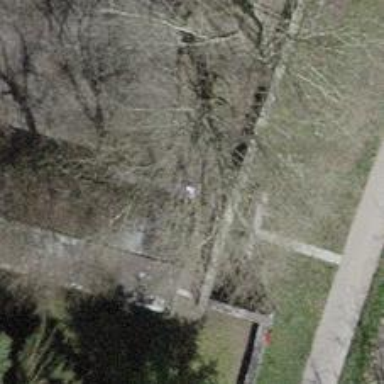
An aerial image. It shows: White bench.